Question: I need to make auto growing textarea. This is what I have: <URL>
CSS:
'''
#contact form textarea {
display: block;
margin: 16px 0 0 0;
padding: 0;
color: #084a94;
font-family: 'Montserrat', sans-serif;
font-size: 20px;
line-height: 22px;
width: 345px;
border: none;
border-bottom: 1px solid #122266;
resize: none;
height: 25px;
}
'''
JS:
'''
$(function() {
$('.message_autogrow').autogrow();
});
'''
and the final look with autogrowing should look like this:

this is not working for me, how to do it right?
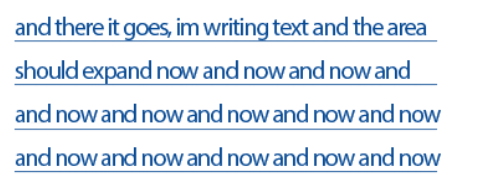
Answer: Just need to properly include and use the <URL>, then call it on your element:
'''
$(function() {
$('.message_autogrow').autosize();
});
'''
Demo <URL>